Field crop: maize
Growth stage: 2
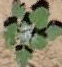
Species: chenopodium